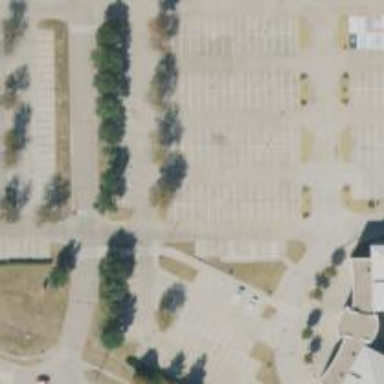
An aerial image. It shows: Parking space.